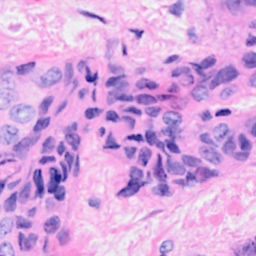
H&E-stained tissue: Breast